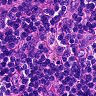
Metastatic tissue present: no